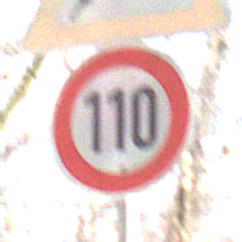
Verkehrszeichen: Geschwindigkeit110
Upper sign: WildwechselLinks
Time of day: MorningAfternoon
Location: Outdoor (Nature)
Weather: Clear
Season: Winter
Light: Natural